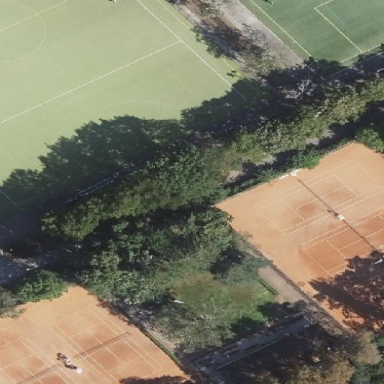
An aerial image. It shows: Clay tennis court pitch.